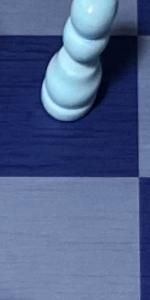
Label: Empty